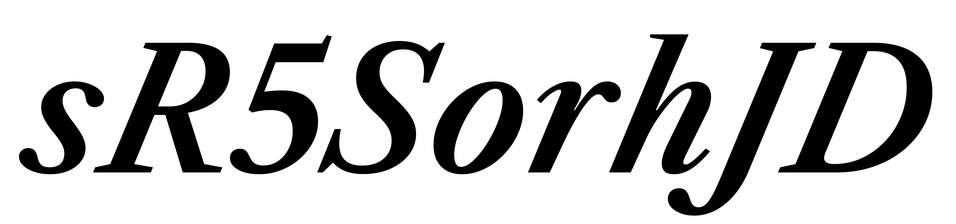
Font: LibreCaslonText-Italic_SemiBold_Italic